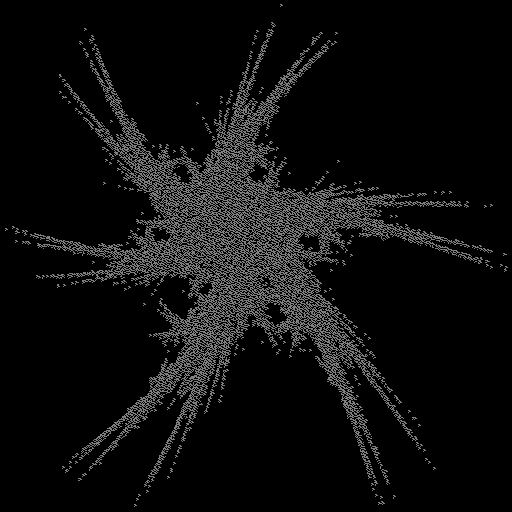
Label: gaku